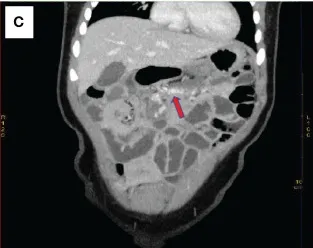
This indicated venous malformation of the small intestine. With coronary vascular signs.
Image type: radiology (ct)